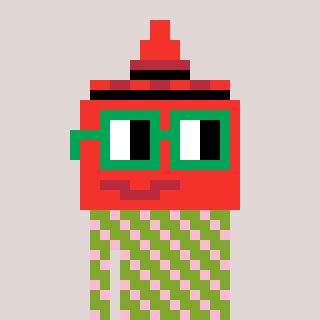
a pixel art character with square green glasses, a ketchup-shaped head and a slimegreen-colored body on a warm background